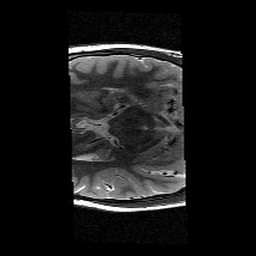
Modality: T2w
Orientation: axial
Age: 10
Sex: female
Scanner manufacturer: siemens
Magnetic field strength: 3 T
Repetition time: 9.23 s
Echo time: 0.067 s